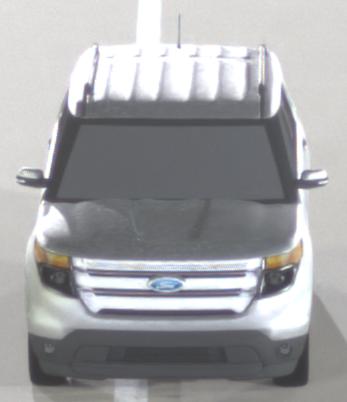
Make: Ford
Model: Explorer
Detailed model: Gen. 5
Model produced from: 2010
Model produced until: 2019
Doors: 5
Color: white
Road condition: dry road
Daytime: night
Contrast: high contrast